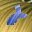
Label: 2